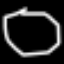
Label: octagon